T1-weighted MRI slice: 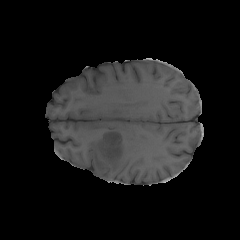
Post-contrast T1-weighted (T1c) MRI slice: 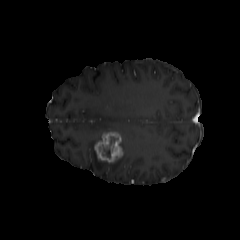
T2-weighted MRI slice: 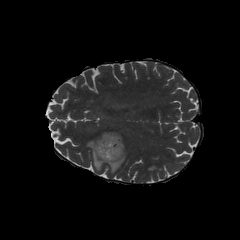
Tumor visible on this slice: yes